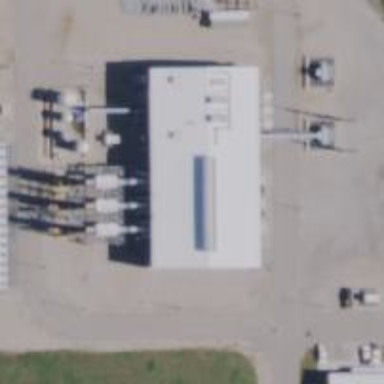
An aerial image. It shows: Gas-powered generator.